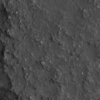
Label: not_dusty